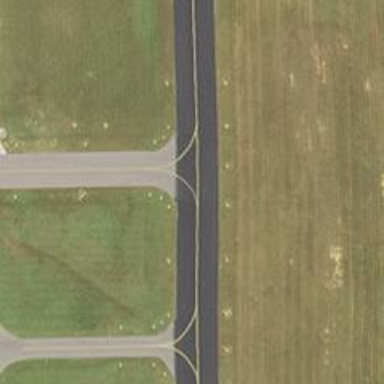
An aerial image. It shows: Image of taxiway at airport.